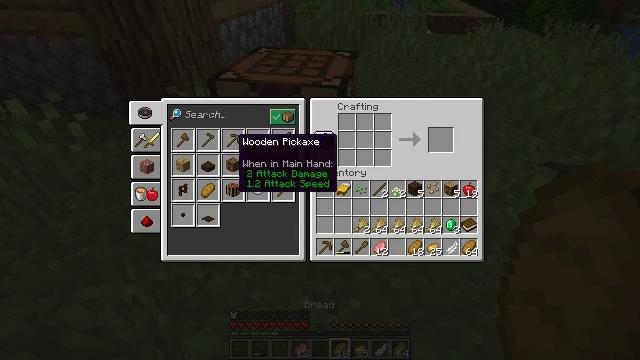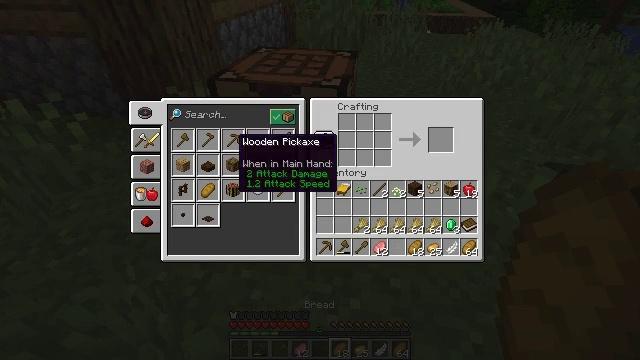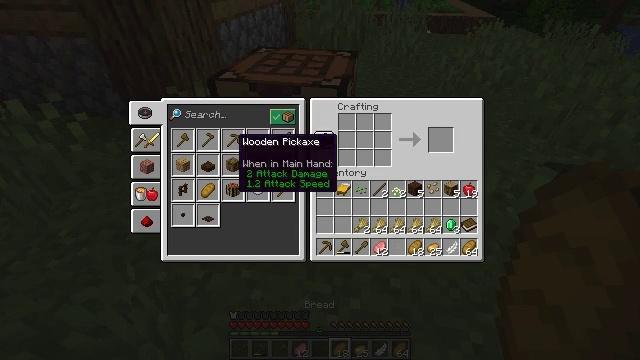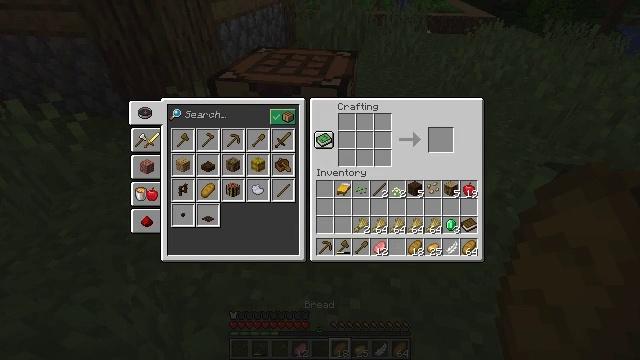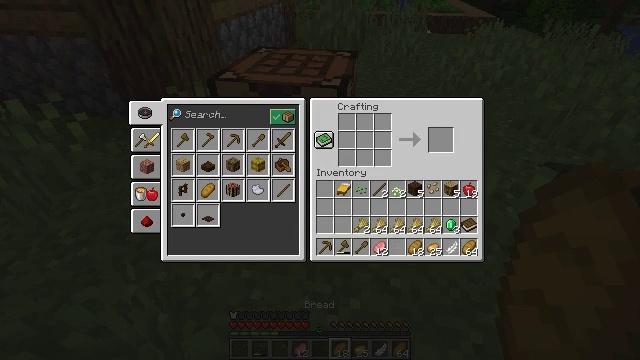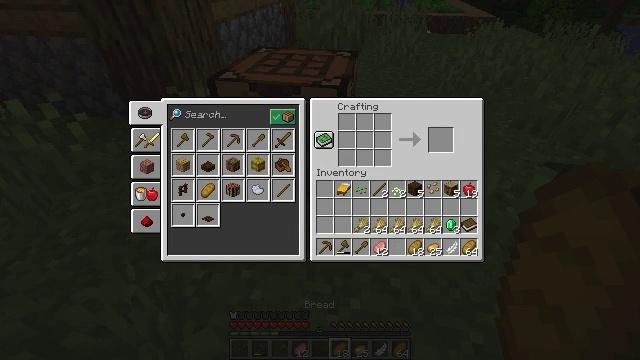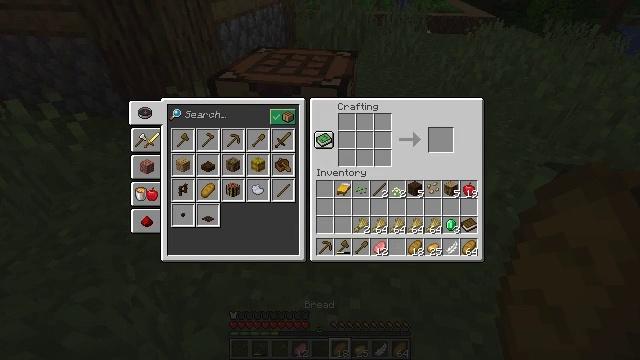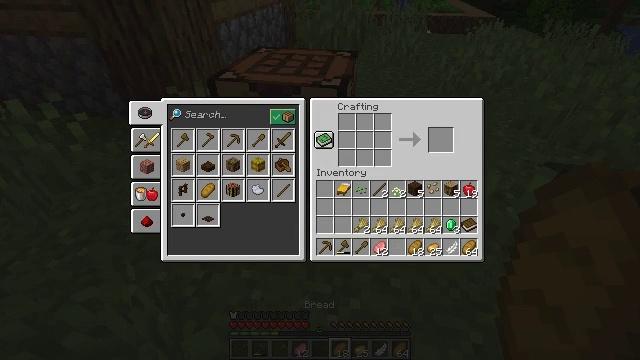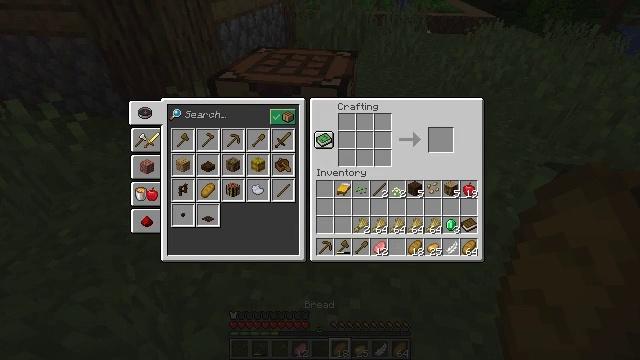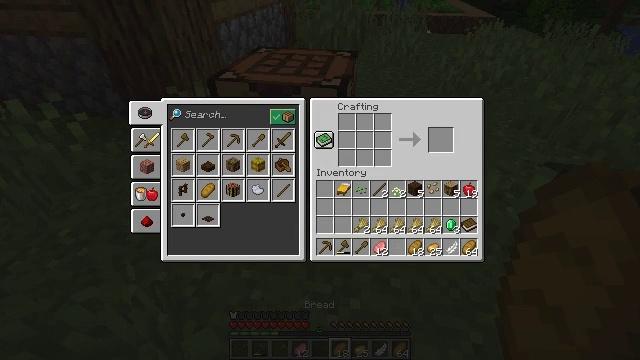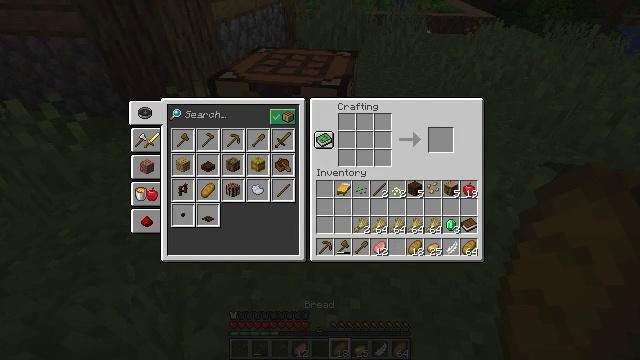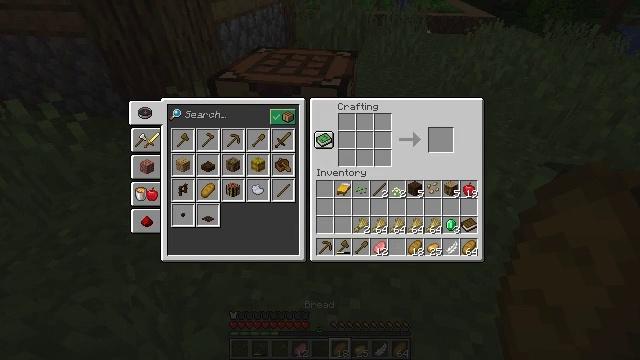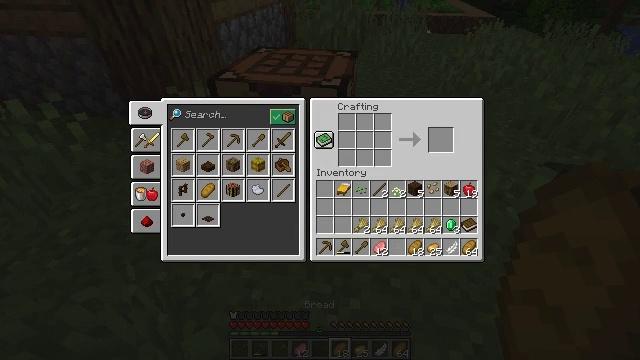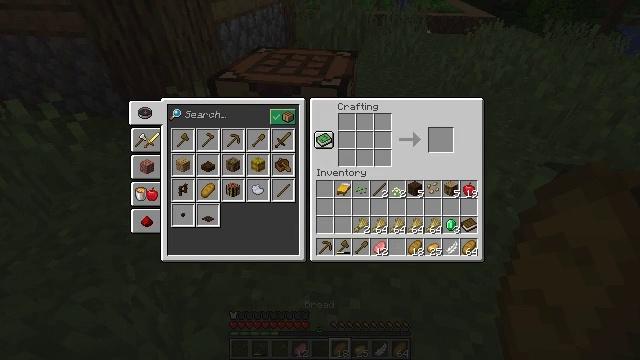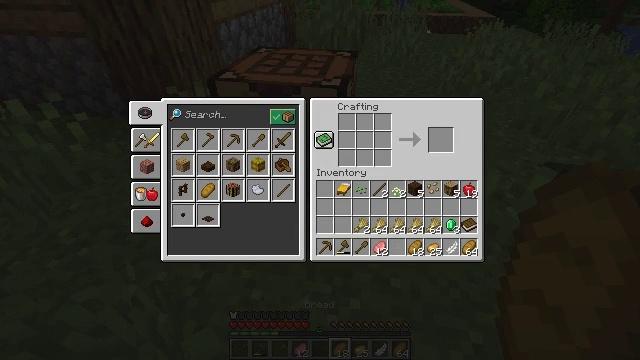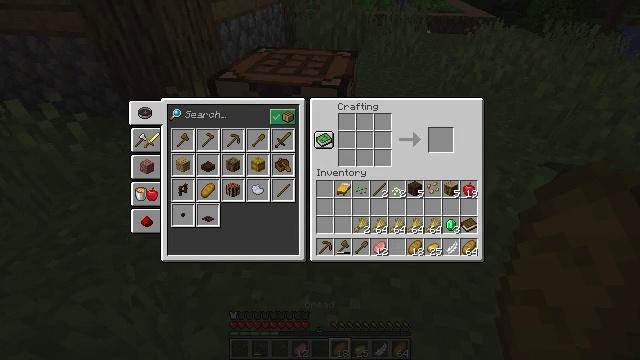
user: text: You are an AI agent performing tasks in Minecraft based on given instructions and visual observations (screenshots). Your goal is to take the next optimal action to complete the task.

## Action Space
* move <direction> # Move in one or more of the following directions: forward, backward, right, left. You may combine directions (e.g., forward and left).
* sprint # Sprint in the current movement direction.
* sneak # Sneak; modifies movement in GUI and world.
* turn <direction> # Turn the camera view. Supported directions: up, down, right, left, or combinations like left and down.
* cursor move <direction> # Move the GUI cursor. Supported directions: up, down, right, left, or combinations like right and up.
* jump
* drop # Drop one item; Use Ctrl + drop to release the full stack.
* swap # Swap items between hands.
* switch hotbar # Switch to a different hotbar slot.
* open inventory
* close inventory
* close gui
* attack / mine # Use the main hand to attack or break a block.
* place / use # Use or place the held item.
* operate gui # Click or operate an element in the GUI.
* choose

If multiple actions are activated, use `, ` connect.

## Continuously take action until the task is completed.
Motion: motion action
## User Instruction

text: Bake some bread with wheat.
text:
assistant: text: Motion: no_op
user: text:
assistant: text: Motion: no_op
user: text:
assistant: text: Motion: cursor move up
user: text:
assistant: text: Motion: cursor move up
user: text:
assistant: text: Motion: no_op
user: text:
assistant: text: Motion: no_op
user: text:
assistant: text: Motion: no_op
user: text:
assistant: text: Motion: no_op
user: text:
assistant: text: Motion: no_op
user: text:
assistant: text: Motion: no_op
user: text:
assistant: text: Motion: no_op
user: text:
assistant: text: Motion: no_op
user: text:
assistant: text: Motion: no_op
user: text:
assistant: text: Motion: no_op
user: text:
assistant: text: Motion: no_op
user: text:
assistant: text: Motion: no_op
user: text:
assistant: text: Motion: no_op
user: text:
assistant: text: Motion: no_op
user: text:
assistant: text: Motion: no_op
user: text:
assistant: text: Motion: no_op
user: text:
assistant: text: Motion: no_op
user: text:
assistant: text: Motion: no_op
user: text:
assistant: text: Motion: no_op
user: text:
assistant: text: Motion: cursor move down
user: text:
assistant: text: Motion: cursor move down
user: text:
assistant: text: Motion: no_op
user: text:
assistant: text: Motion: cursor move left
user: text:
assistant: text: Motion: no_op
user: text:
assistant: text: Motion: no_op
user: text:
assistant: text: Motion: no_op